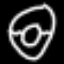
Label: donut